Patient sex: M
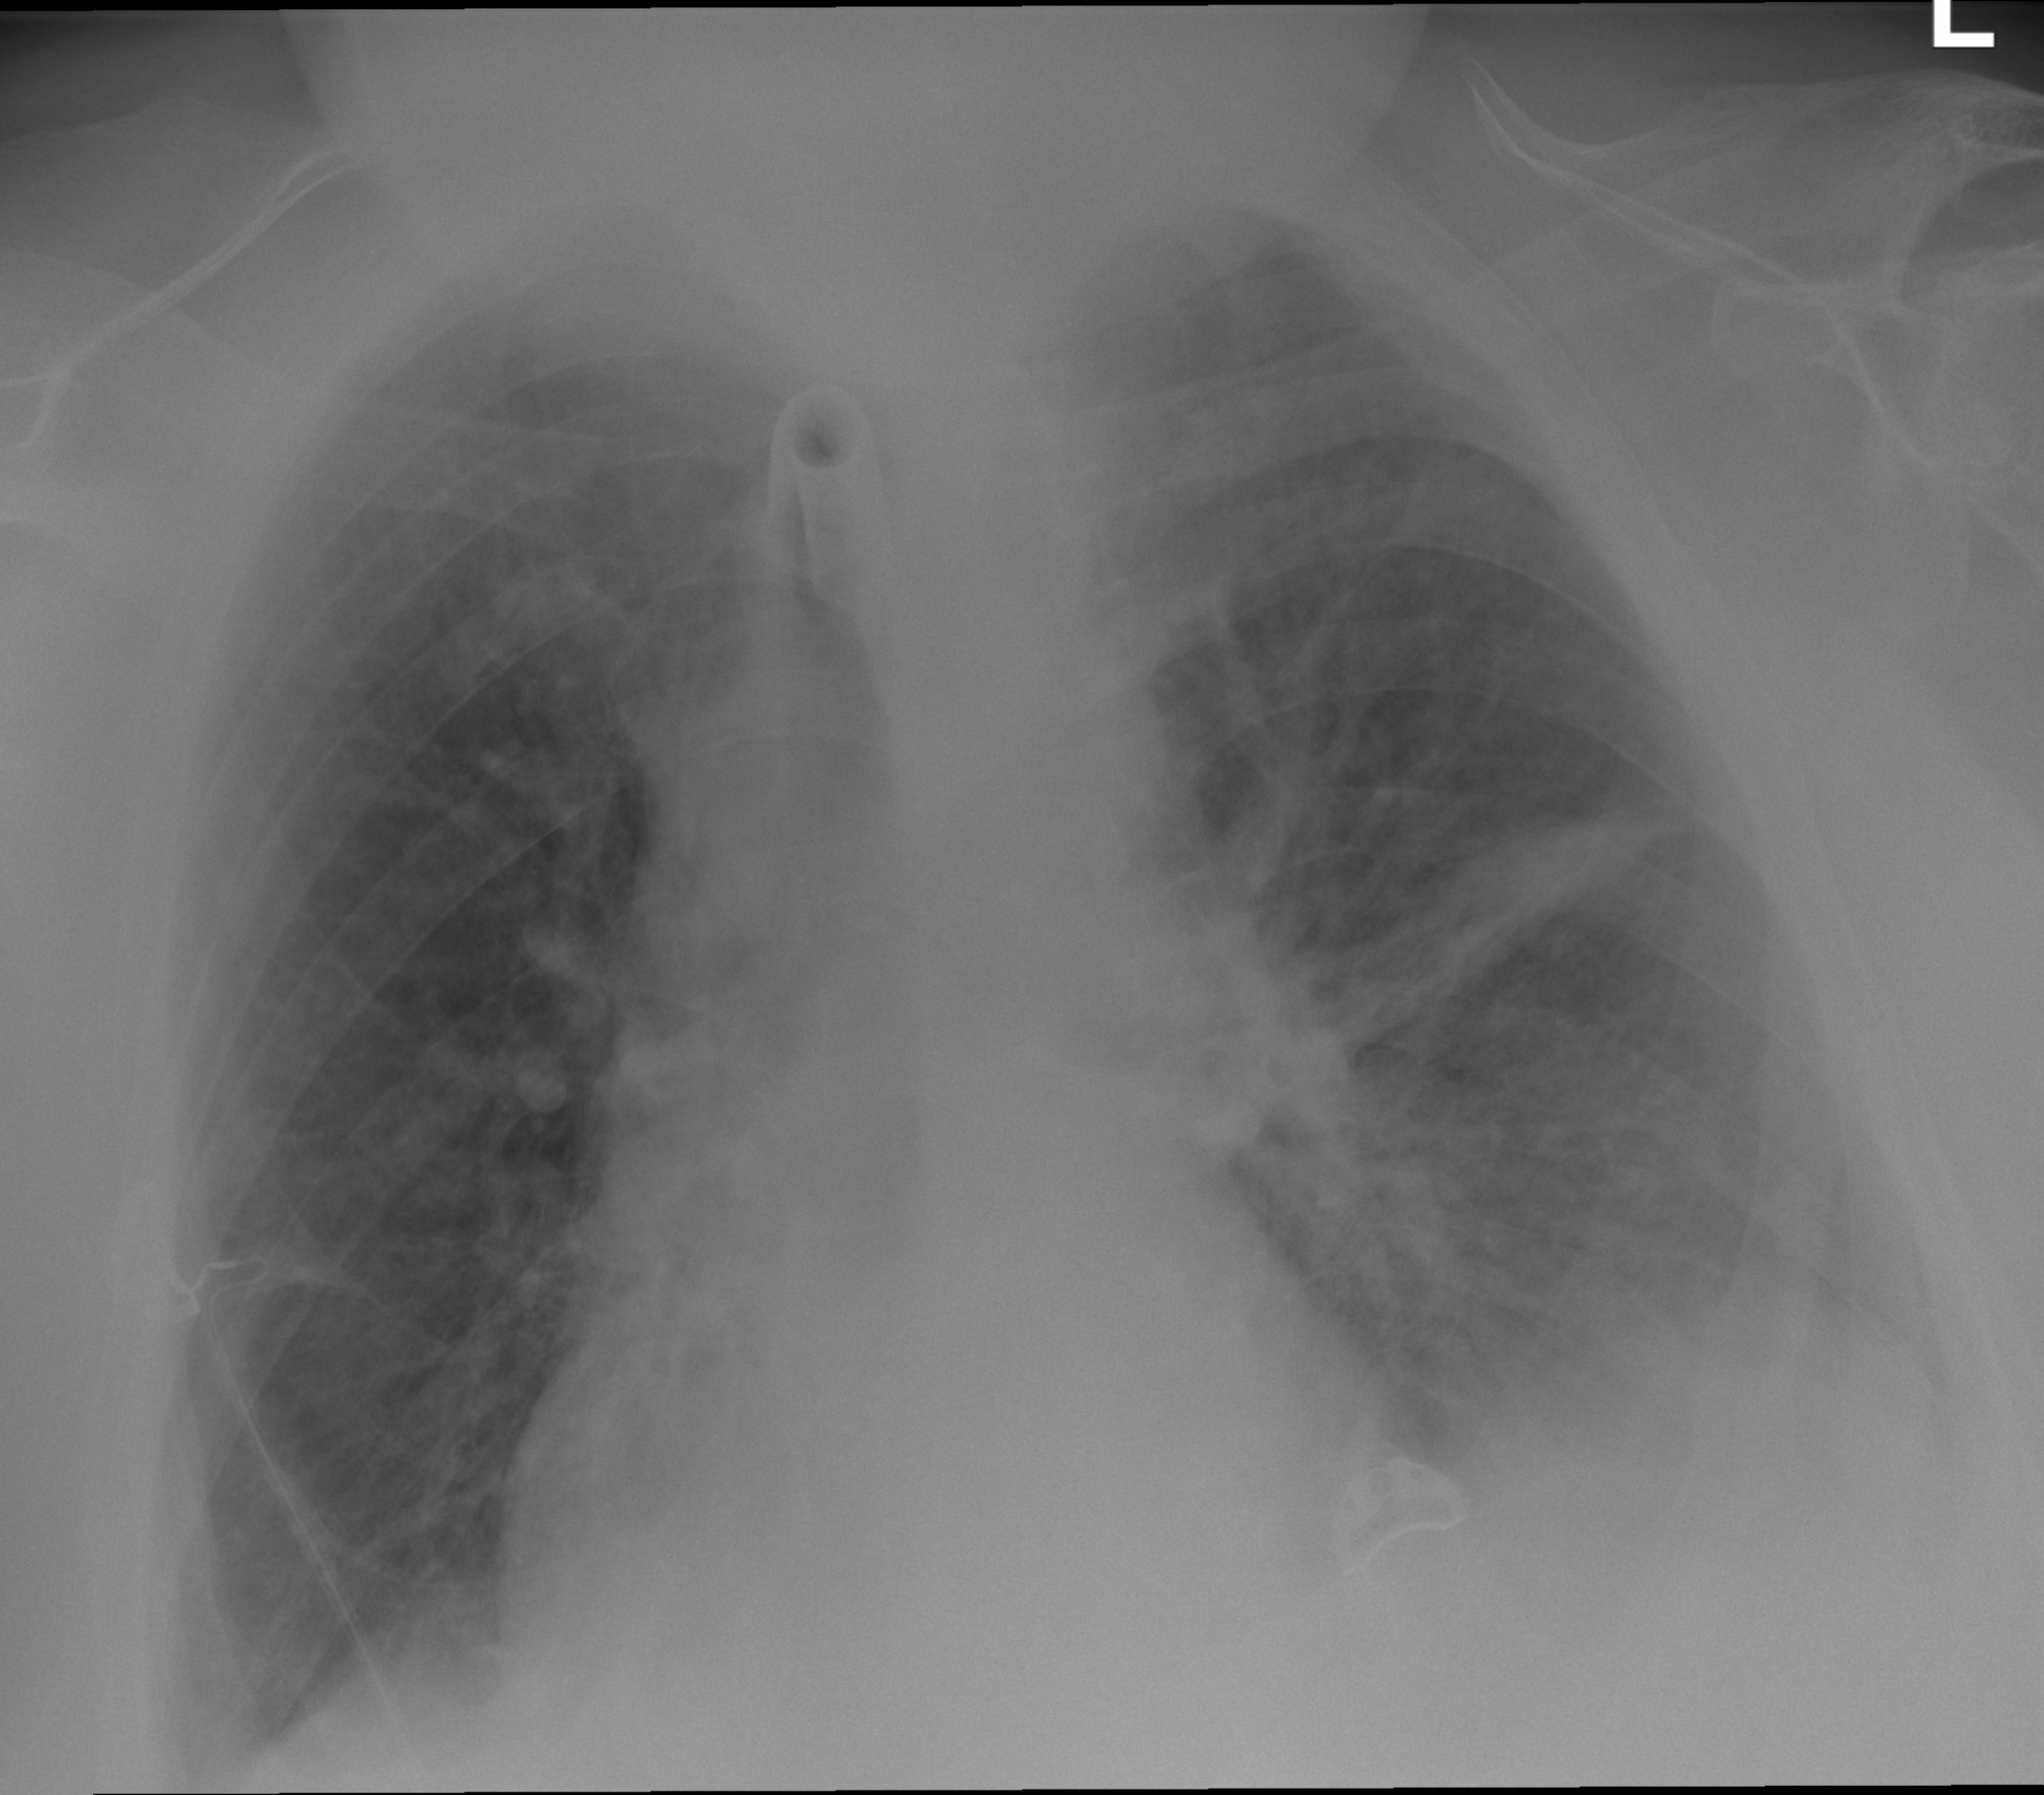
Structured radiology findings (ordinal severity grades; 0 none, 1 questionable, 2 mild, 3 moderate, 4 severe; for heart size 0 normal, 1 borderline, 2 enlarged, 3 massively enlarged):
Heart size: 0
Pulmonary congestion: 2
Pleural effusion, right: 0
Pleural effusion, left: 2
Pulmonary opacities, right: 0
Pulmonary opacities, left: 1
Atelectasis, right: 0
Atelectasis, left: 2